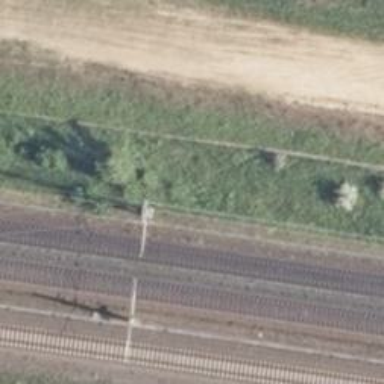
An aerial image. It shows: Railway track with contact lines for electrification.